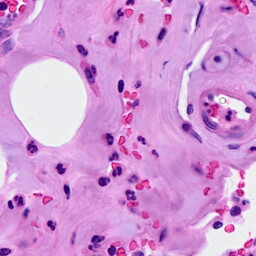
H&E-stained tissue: Breast